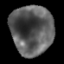
Tissue: lung
Cell type: Epithelial cells
Senescence score: 0.2309
Nuclear area (px): 2052
Mean DAPI intensity: 91.401